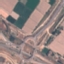
Land use / land cover: Highway